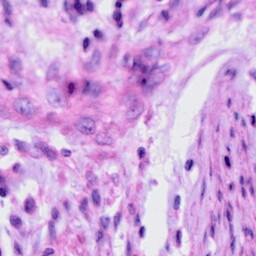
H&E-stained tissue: Cervix